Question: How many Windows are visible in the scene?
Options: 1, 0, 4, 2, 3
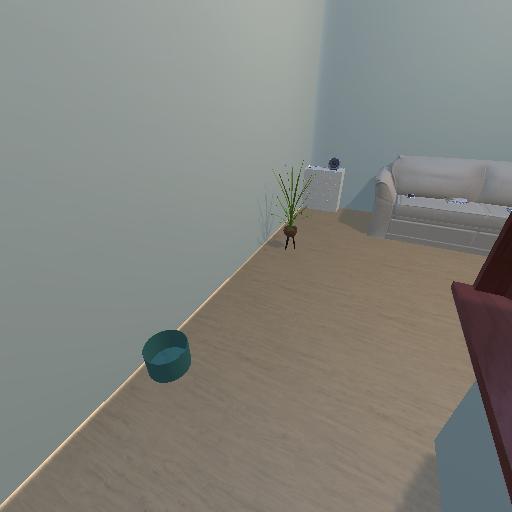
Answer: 1